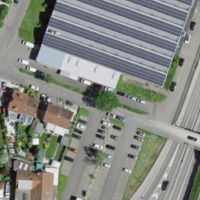
EUNIS habitat code: 57
Species observed at this site:
Portulaca oleracea